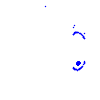
Particle: pion